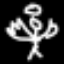
Label: angel